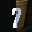
Label: 7